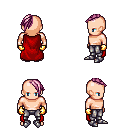
a pixel art fantasy rpg character, male body template, human, light skin, red cape, metal pants, pink long mohawk hairstyle, gold gloves, metal boots, four views (front, back, left, right), 2x2 character sprite sheet, small pixel art, hard edges, no anti-aliasing